Interaction volume radius: 10 \u00c5
Interaction volume height: 20 \u00c5
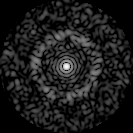
Disorder parameter: 0.8441